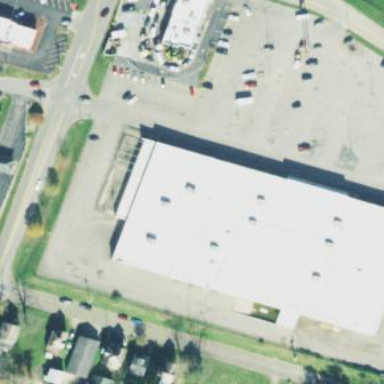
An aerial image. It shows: Parking area with surface.